Question: Is it ok to copy css from different sites ?
I mean say I have copied navigation menu css from one site, sidebar css from other, button css from another, footer from another and so on...
Could I get in legal trouble for such kind of copying ??
Update : I thought it would make more sense if instead I showed you the design itself :)

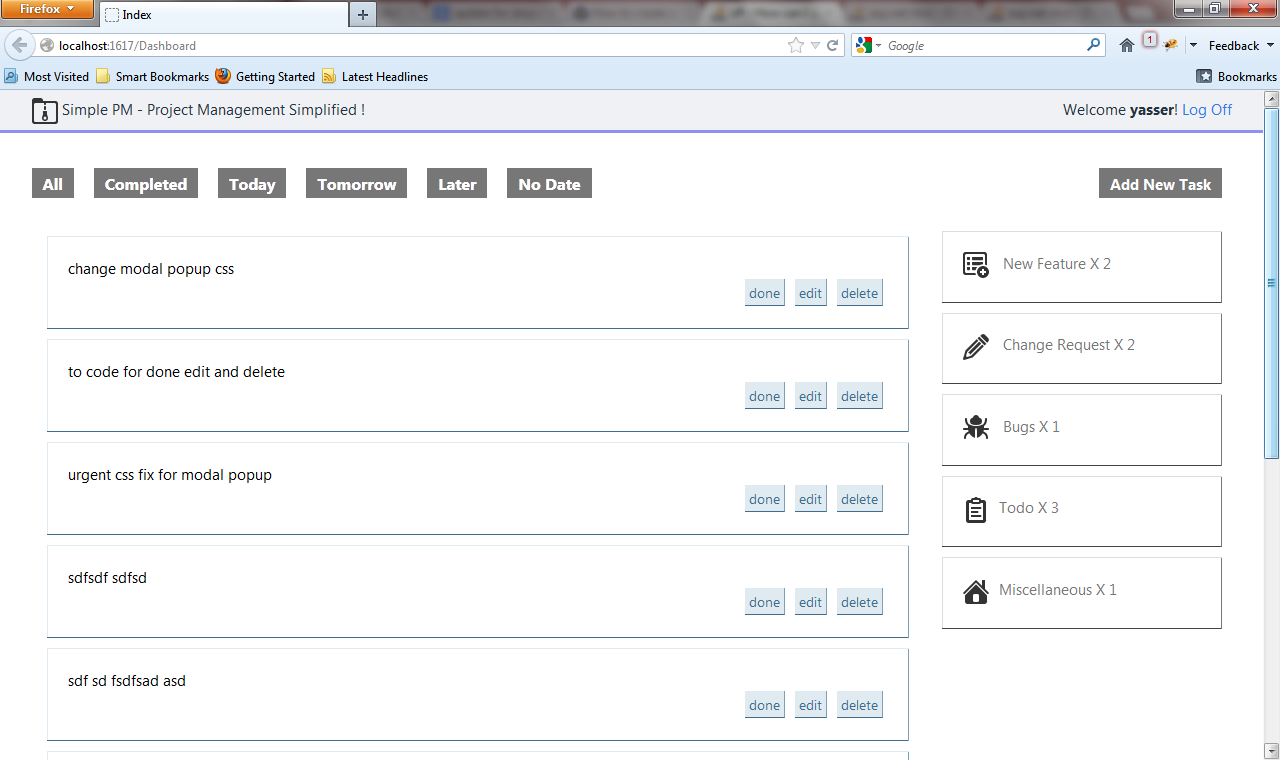
Answer: If you also copy graphic design ('background-image: url(img/bg-border-top.png);') definitely yes, you' re in legal trouble.
If you copy CSS without the images, you have problems, IANAL, depending on your country, the sites you're stealing from and their respective country, etc
Using the same technique is perfectly OK (that is, parts of parts of CSS like CSS sprites here, accordion menu there, etc)
Now WHY? There are dozens of CSS frameworks, hundreds of templates and designs under licences like or (with derivatives and commercial use allowed) so why would you even care to take any risk copying () CSS their authors don't want you to copy?
And for only $39, this WordPress theme is yours for the next 24H (entirely made of 'div' yay! </joking>)